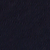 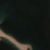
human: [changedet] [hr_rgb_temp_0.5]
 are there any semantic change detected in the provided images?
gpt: An artificial island was built in the sea.